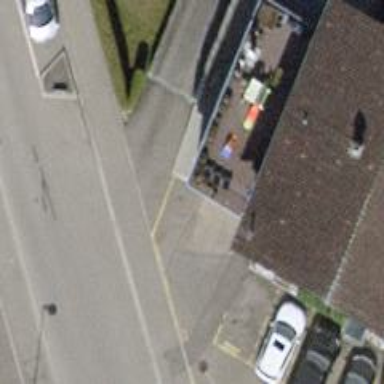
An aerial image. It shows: Car repair shop.